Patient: sex F, age 61
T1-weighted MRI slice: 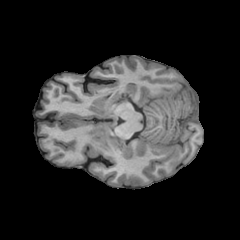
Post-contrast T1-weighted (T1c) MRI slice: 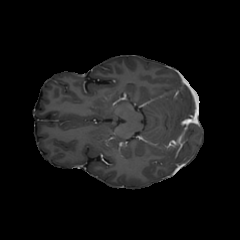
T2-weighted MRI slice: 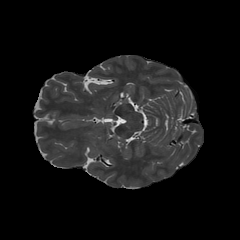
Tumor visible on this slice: no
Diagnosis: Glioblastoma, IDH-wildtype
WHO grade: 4